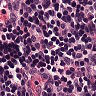
Metastatic tissue present: no